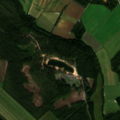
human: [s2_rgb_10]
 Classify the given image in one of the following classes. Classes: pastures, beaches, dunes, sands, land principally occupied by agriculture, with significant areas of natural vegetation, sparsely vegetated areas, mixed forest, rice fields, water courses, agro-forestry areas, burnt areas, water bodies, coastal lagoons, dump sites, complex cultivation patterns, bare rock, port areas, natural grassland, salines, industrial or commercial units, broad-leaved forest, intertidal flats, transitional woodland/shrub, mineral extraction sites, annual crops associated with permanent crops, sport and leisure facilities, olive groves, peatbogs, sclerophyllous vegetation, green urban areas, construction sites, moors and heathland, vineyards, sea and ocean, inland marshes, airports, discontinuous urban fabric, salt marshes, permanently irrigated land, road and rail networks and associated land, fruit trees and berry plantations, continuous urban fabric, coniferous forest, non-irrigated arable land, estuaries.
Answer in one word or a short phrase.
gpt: non-irrigated arable land, land principally occupied by agriculture, with significant areas of natural vegetation, coniferous forest, mixed forest